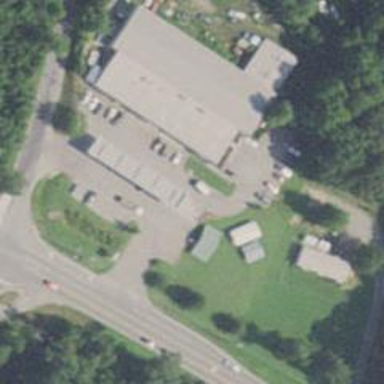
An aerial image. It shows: Veterinary facility.